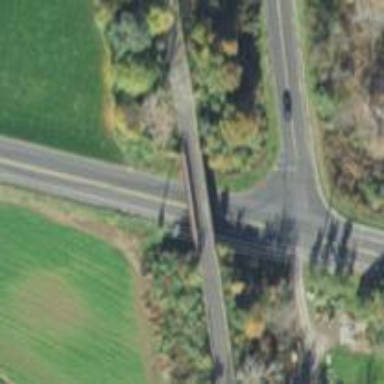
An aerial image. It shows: Cycleway bridge with asphalt surface.